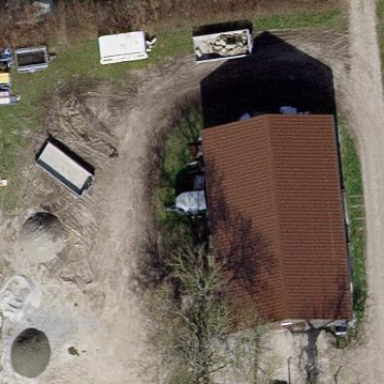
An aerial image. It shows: Farmyard area.